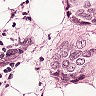
Metastatic tissue present: yes